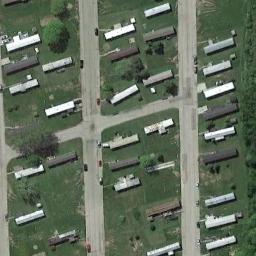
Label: mobile_home_park